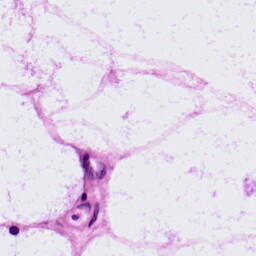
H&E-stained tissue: LymphNode